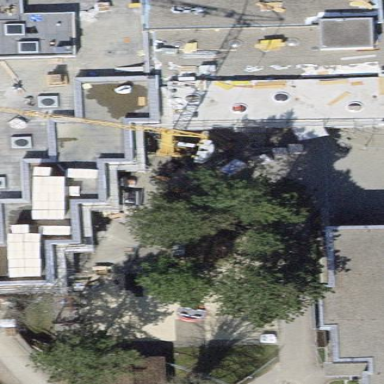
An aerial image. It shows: Building.